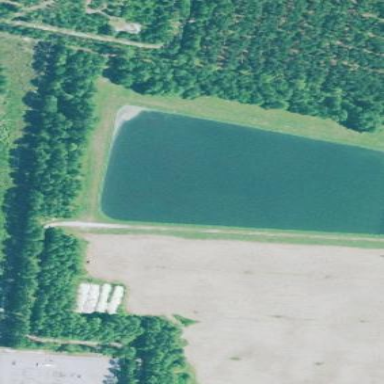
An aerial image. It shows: Pond with natural water.